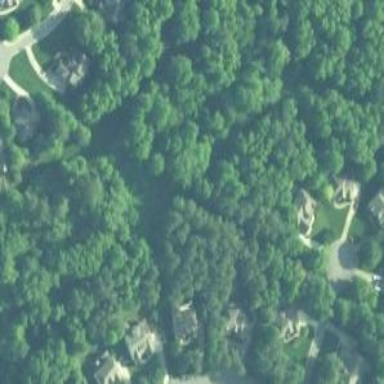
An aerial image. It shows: Mixed woodland with variety of leaf types and cycles.